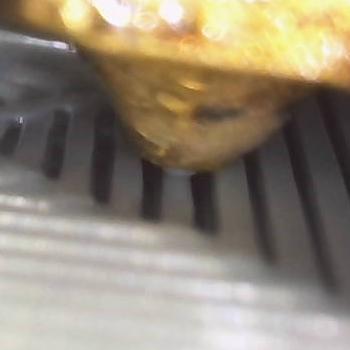
Flow rate: 112%